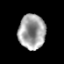
Tissue: prostate
Cell type: T cells
Senescence score: 0.3263
Nuclear area (px): 920
Mean DAPI intensity: 161.953